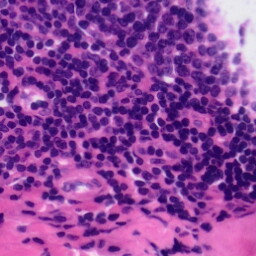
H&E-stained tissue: Tonsil